Question: I am learning MEVN by watching this video <URL>
And I imitated to add a function to const User like below:
'''
module.exports = (sequelize, Datatypes) =>{
const User = sequelize.define('User', {
email:{
type:Datatypes.STRING,
unique: true
},
password:Datatypes.STRING
}, {
hooks:{
beforeCreate: hashPassword,
beforeUpdate: hashPassword,
beforeSave: hashPassword
}
})
User.prototype.comparePassword = function(password) {
return bcrypt.compareAsync(password, this.password)
}
return User
}
'''
But it always shows that 'TypeError: Cannot set property 'comparePassword' of undefined'
(The tutorial video has no problem with it.)

I have tried to use "User.____proto____.comparePassword", and it was compiled successfully but cannot pass the function to its instance.
Hope someone can help me out, thanks!
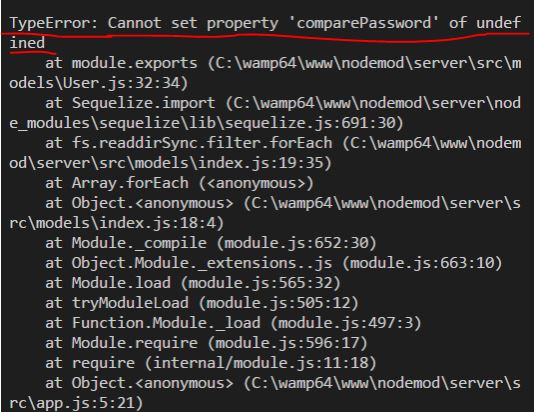
Answer: You are using an older version of sequelize that doesn't yet support extending instances by using prototypes.
According to <URL> the older way would be to provide 'instanceMethods'
'''
const Model = sequelize.define('Model', {
...
}, {
classMethods: {
associate: function (model) {...}
},
instanceMethods: {
someMethod: function () { ...}
}
});
'''
The 4.X works like you tried to make it to work.